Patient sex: M
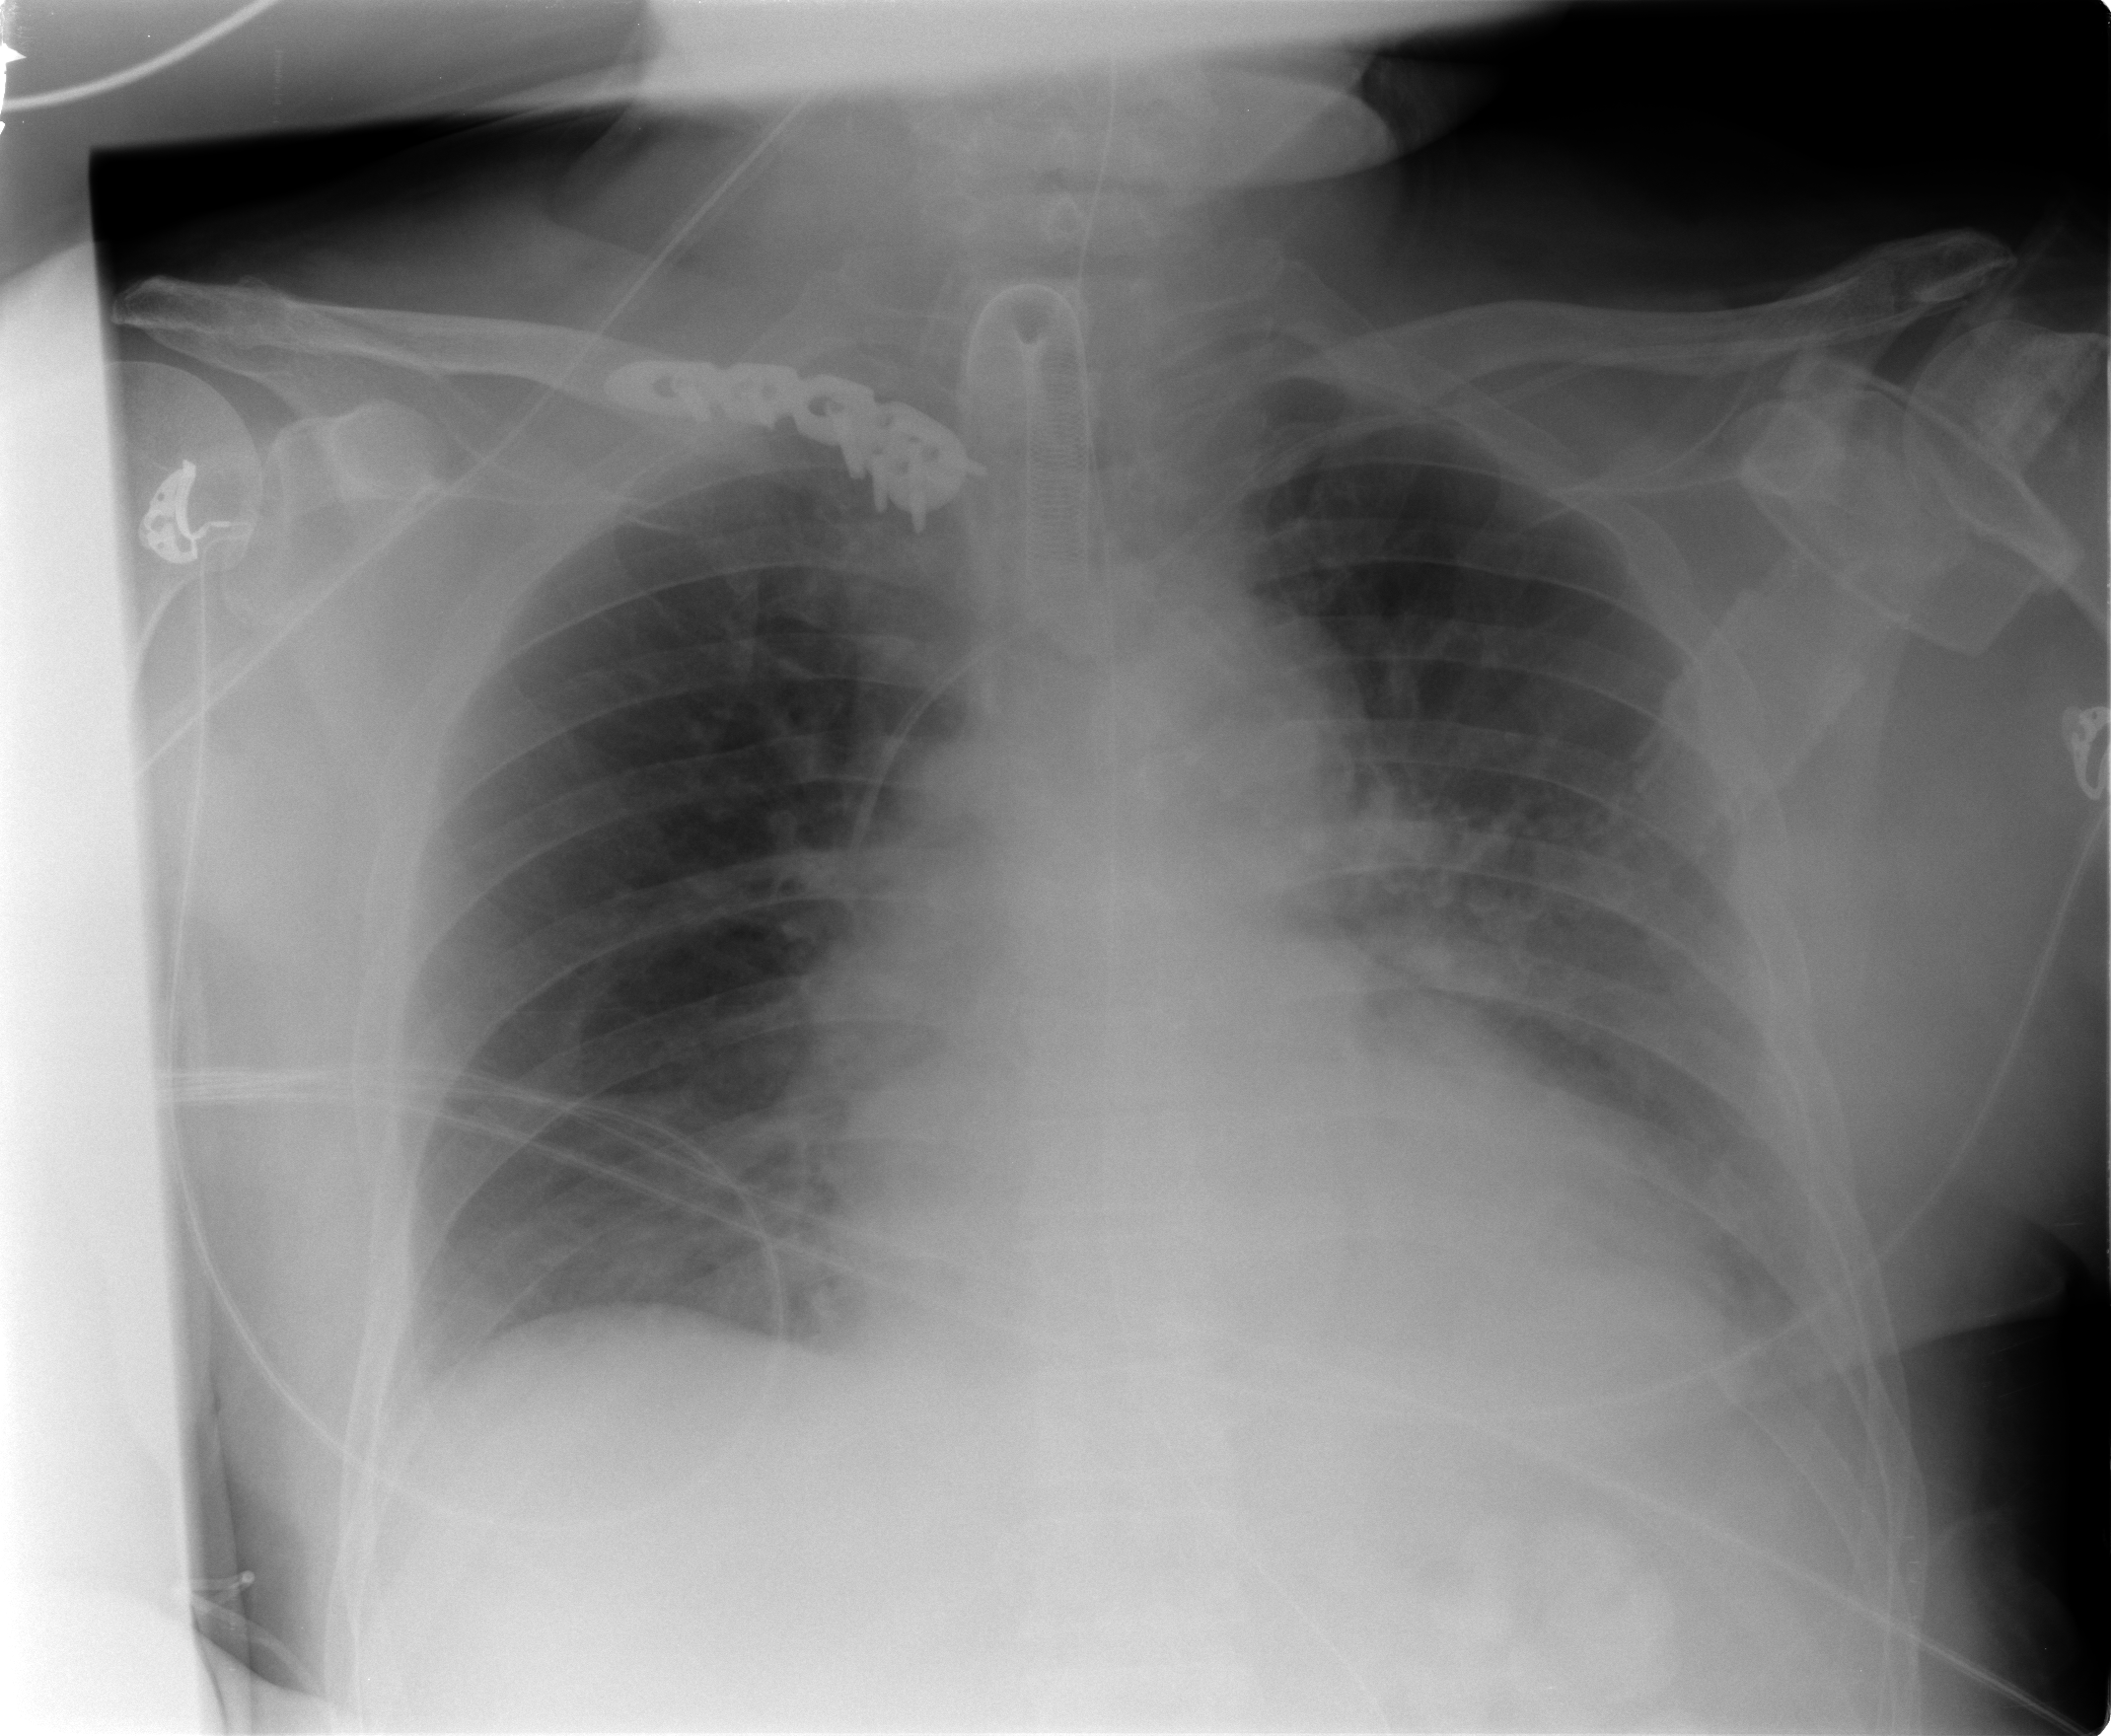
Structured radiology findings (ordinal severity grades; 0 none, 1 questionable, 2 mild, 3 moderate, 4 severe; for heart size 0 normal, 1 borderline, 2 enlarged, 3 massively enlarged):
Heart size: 2
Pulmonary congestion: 2
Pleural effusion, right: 0
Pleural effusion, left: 2
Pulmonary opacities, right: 0
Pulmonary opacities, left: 0
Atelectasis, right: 2
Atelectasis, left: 2